Question: Count the number of objects in the diagram.
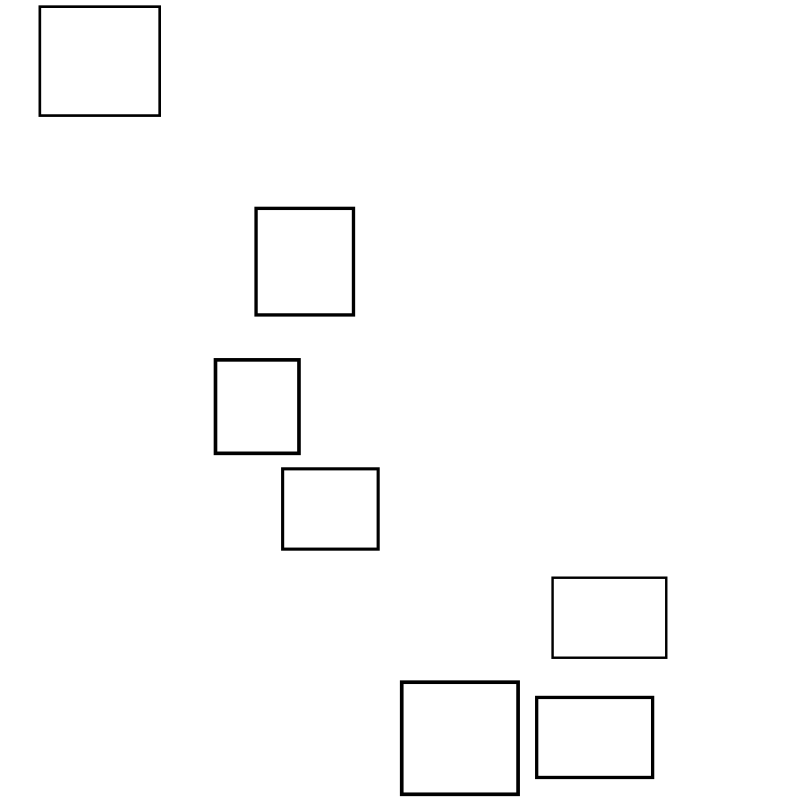
Answer: 7